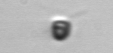
Label: Pyramimonas